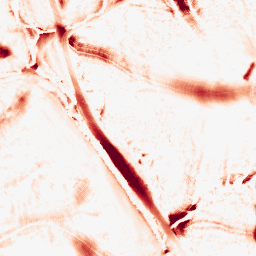
Category: morphological
Decomposition family: tophat
Decomposition parameters: size: 20
mode: white
Upsampling method: bicubic_16x
Upsampling parameters: scale: 16
Upsampling scale: 16